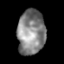
Tissue: lung
Cell type: Fibroblasts
Senescence score: 0.1959
Nuclear area (px): 1204
Mean DAPI intensity: 134.043